Interaction volume radius: 5 \u00c5
Interaction volume height: 40 \u00c5
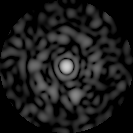
Disorder parameter: 0.8252